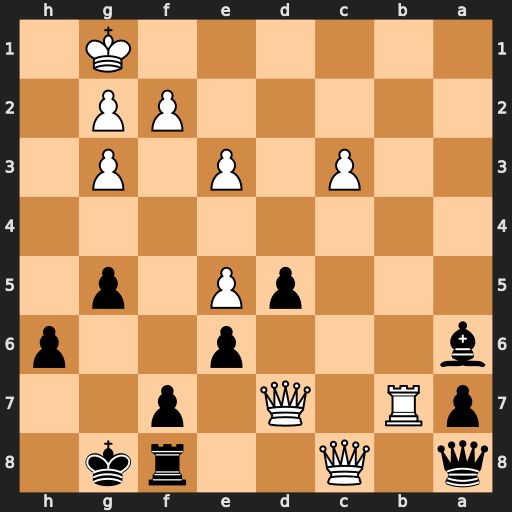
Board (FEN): q1Q2rk1/pR1Q1p2/b3p2p/3pP1p1/8/2P1P1P1/5PP1/6K1
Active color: b
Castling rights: -
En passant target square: -
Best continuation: Qxc8 Qxc8 Rxc8